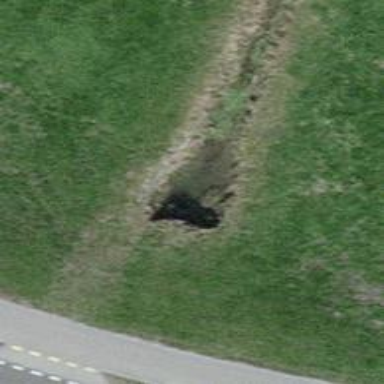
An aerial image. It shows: Culvert tunnel that serves as drain for the waterway.